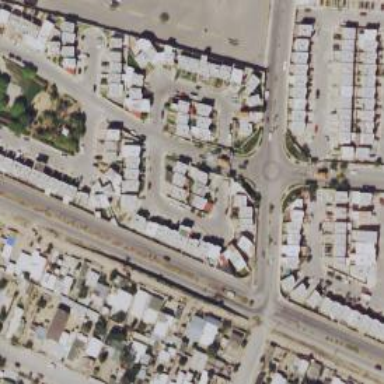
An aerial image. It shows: Residential road.